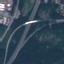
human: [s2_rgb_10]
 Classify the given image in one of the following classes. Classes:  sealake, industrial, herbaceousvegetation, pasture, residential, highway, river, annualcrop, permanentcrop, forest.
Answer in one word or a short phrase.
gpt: Highway